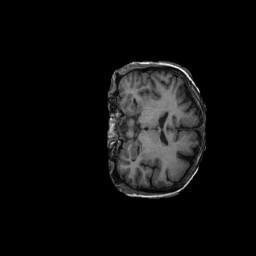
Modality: T1w
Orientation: coronal
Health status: ill
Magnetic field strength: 3 T